Field crop: tomato
Growth stage: 1
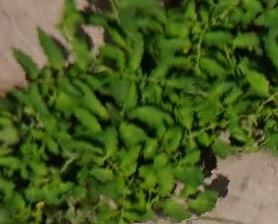
Species: tomato